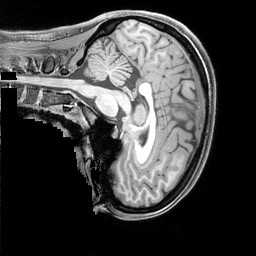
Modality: T1w
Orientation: sagittal